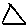
Label: triangle